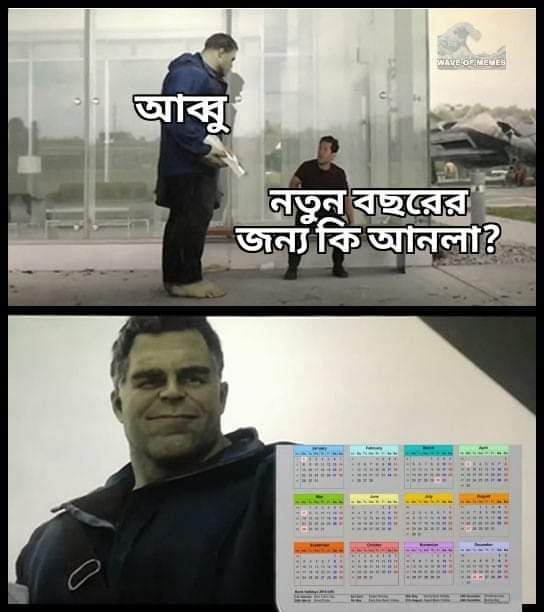
Caption: আব্বু     নতুন বছরের জন্য কি আনলা ?
Label: non-hate